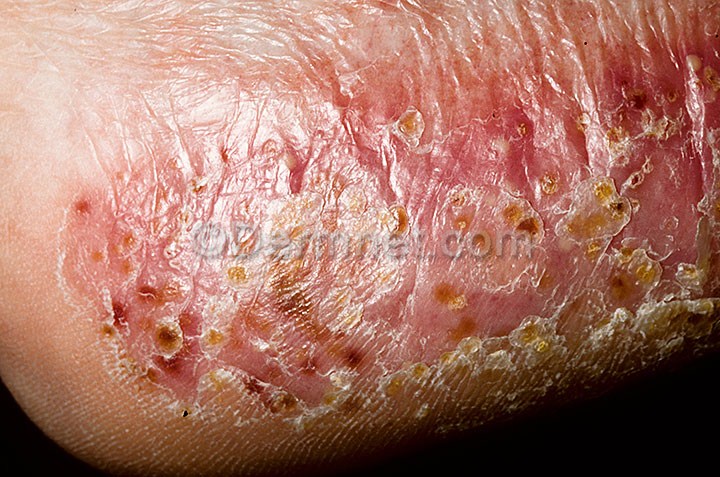
Disease: Eczema Photos